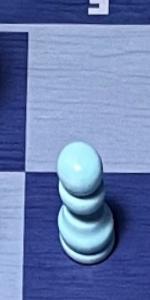
Label: Pawn_White